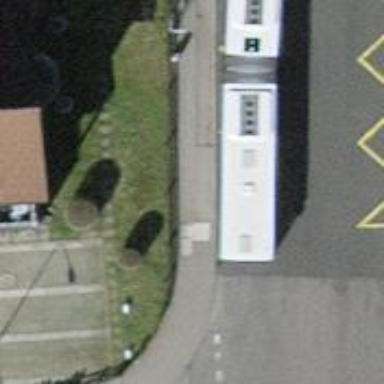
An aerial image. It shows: Platform for public transport. The platform is located by the road.